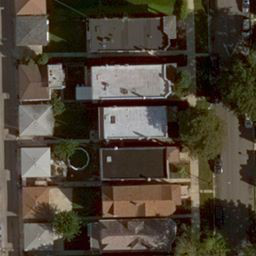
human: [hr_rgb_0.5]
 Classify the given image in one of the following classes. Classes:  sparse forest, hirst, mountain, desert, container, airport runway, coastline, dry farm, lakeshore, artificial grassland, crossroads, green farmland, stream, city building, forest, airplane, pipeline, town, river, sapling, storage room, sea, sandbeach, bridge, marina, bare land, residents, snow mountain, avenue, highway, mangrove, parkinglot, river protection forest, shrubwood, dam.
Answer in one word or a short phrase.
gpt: residents